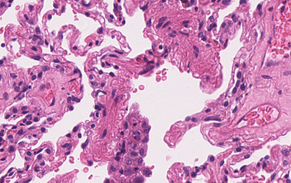
Tumor epithelial tissue: no
Tumor-associated stroma tissue: no
Normal tissue: yes